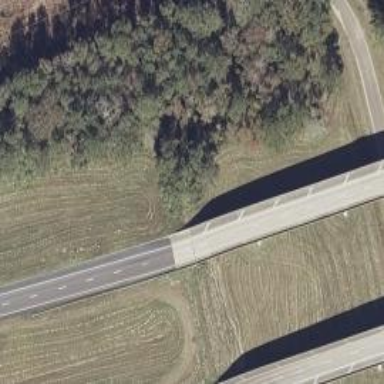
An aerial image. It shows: Motorway bridge.